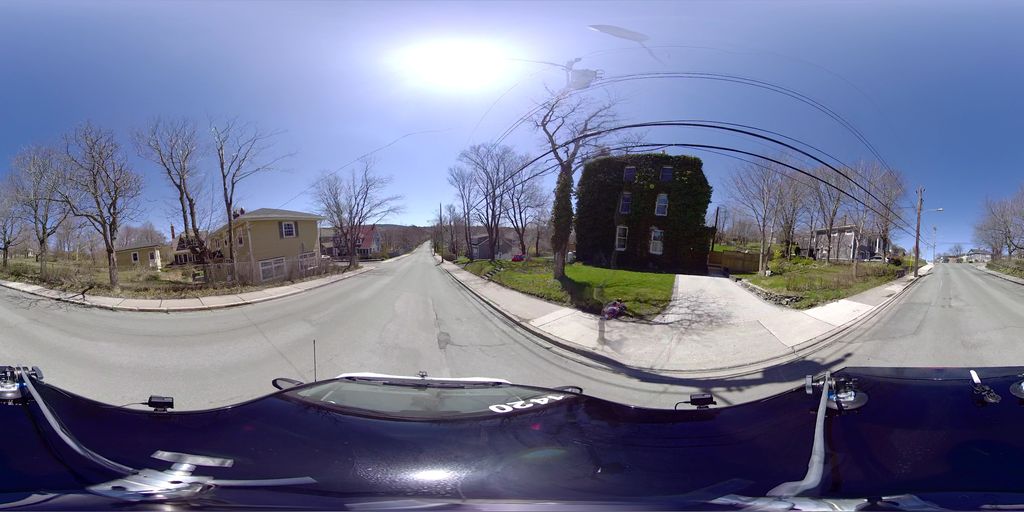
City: st_johns